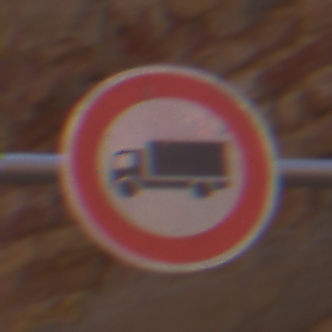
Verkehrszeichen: VerbotFuerKraftfahrzeugeUeberDreiKommaFuenfTonnen
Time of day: MorningAfternoon
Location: Outdoor (Urban)
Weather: Clear
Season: NotSpecified
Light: Natural